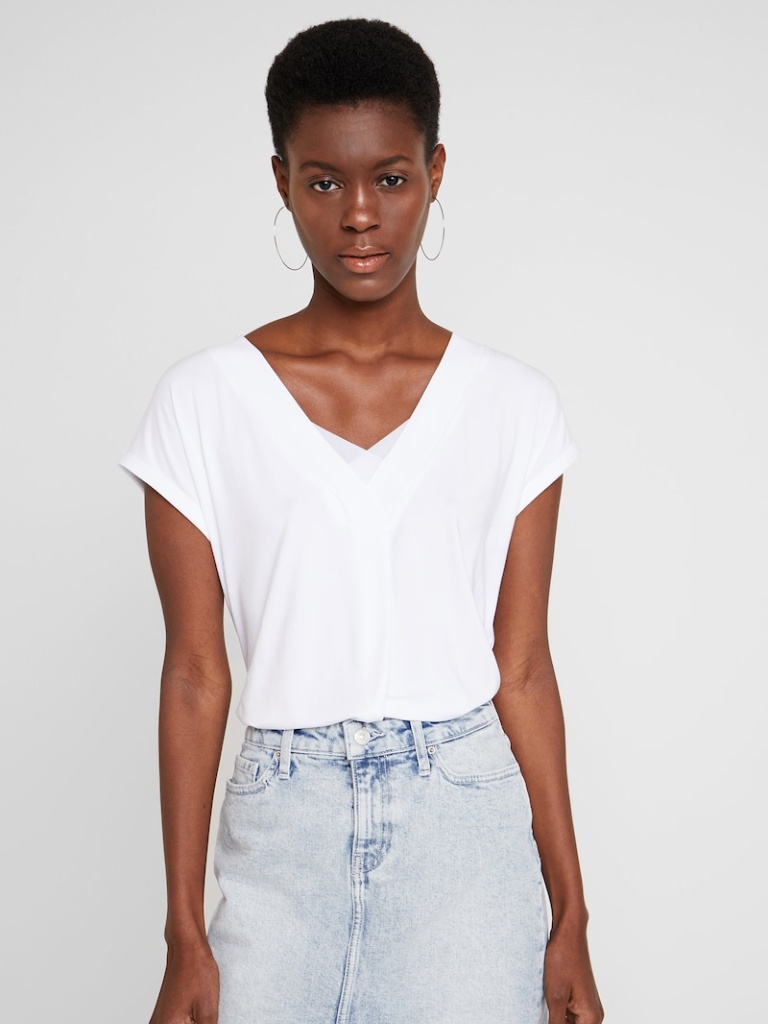
cotton relaxed short sleeve hip length Fully Tucked in v-neck tunic